Question: I am shaving this page:
<URL>
I want to take the title and reapply in the details.
Currently the result comes only with the details without the name, for example:

my code:
def parse(self, response):
'''
for site in response.css('div.col-xs-12.col-sm-6.col-md-4'):
# ('div.LabelMore'):
qtd = site.css('div.LabelMore::text').extract()#[3]#.split(' ')[1]
##Qtdade
print('>>>>>>>>>>',qtd)
#
if ' ' in qtd:
qtd = None
else:
qtd = qtd[-1].split(' ')[1]
### Nome
nome = site.css('div.DetailInfoName.hc::text').extract()
yield {
'nome': nome,
'qtd': qtd,
'unimed': 'Slabs',
'cliente': 'Klz Stones',
'UF': 'TX',
'site': 'http://klzstone.com/',
'inventario': 's',
'data': date.today()
}
'''
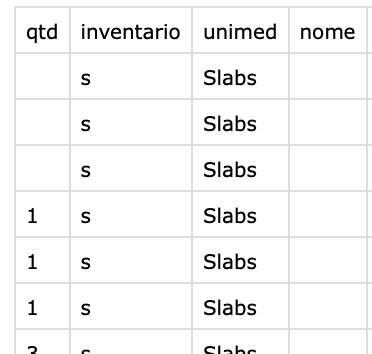
Answer: if you use 'CSS' then you have to use 'dot' instead of 'space' in class '.DetailInfoName.hc'.
'CSS' treats 'DetailInfoName' and 'hc' as two classes and both need 'dot'.
'Space' in 'CSS' is used to separates tags.
'''
nome = site.css('div.DetailInfoName.hc::text').get()
'''